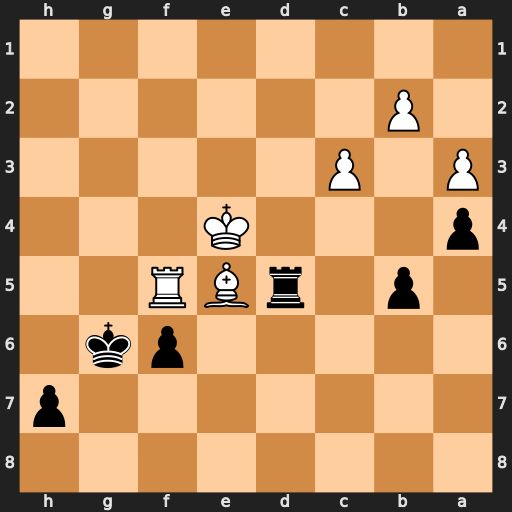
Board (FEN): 8/7p/5pk1/1p1rBR2/p3K3/P1P5/1P6/8
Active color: b
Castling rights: -
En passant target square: -
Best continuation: Rxe5+ Rxe5 fxe5